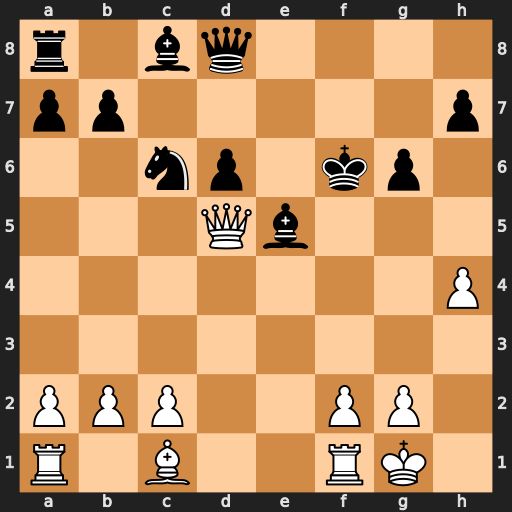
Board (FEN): r1bq4/pp5p/2np1kp1/3Qb3/7P/8/PPP2PP1/R1B2RK1
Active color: w
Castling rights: -
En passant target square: -
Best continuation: Bg5+ Kg7 Bxd8